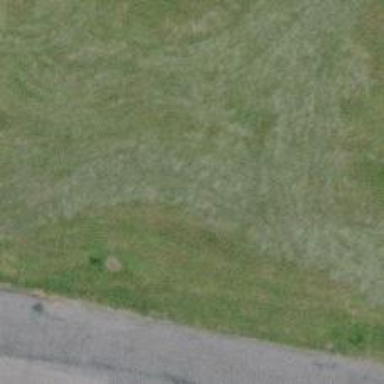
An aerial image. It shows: Brown bench in the vicinity.